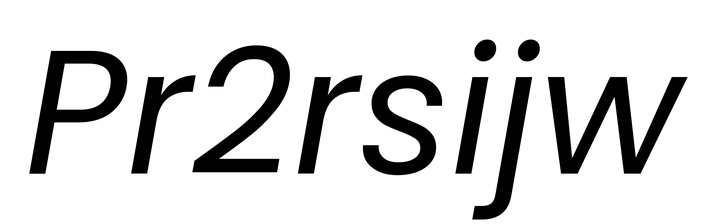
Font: Poppins-Italic